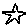
Label: star